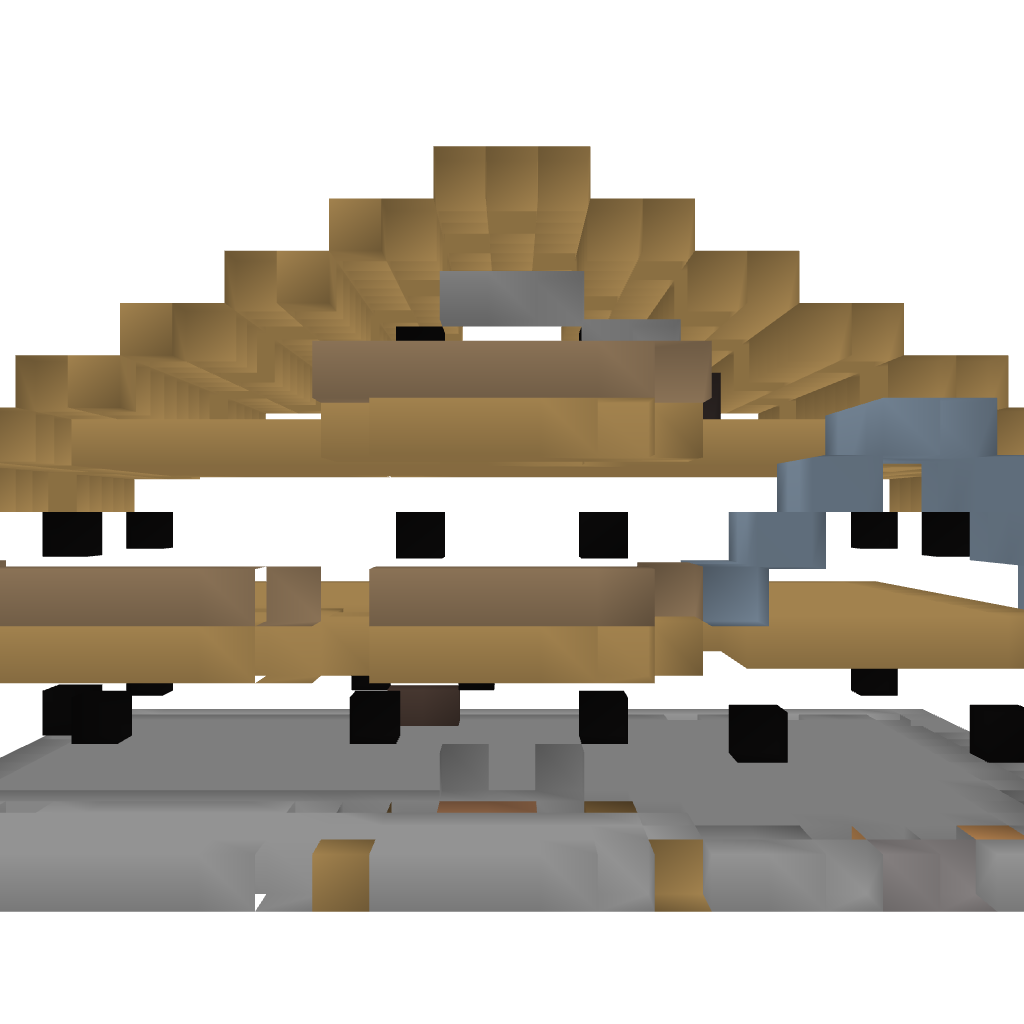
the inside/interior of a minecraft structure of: House #1